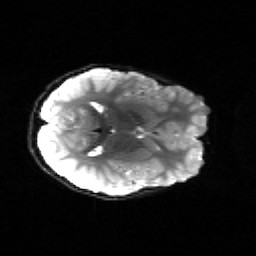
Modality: sbref
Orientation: axial
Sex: female
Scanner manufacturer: siemens
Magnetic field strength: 3 T
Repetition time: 5 s
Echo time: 0.071 s